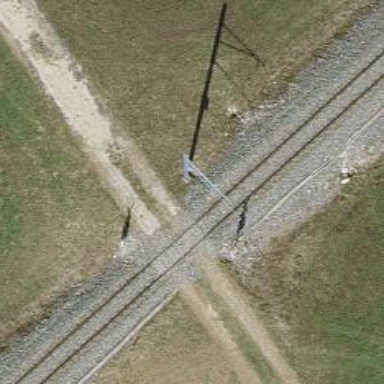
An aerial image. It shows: Railway level crossing.